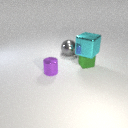
small green metal cube below large cyan metal cube